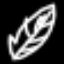
Label: leaf